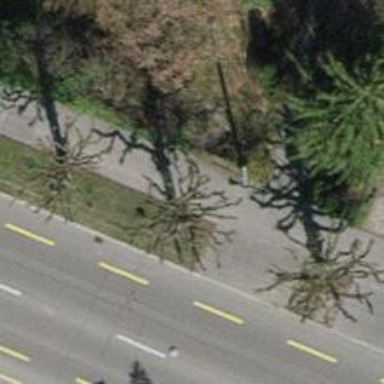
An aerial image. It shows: Avenue lined with trees.